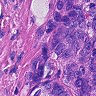
Metastatic tissue present: yes